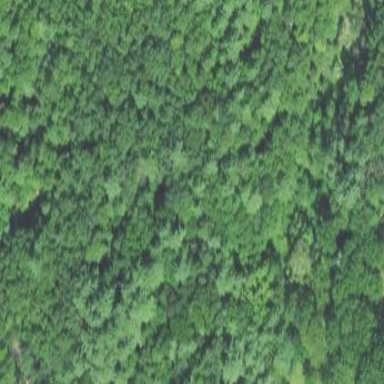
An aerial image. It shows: Existing Preserved Open Space in woodland area.